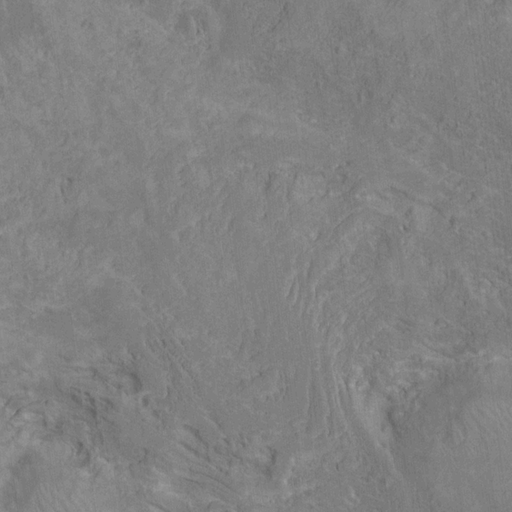
Classes present: Background